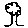
Label: tree